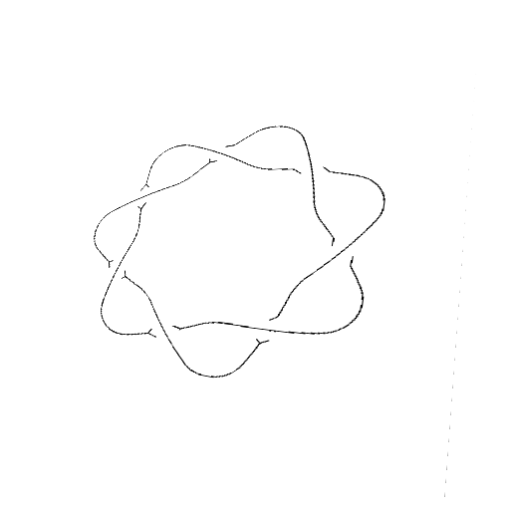
Crossing number: 7